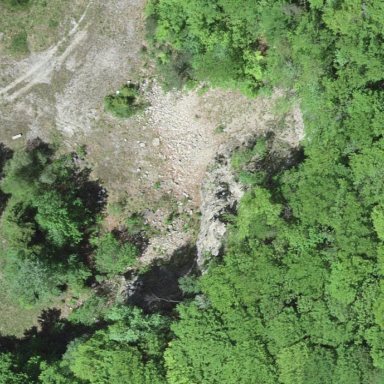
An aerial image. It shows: Natural cliff.